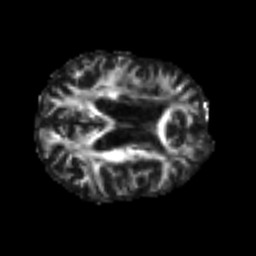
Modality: FA
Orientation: axial
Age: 77
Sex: male
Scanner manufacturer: siemens
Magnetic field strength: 3 T
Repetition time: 4.999 s
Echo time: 0.07946 s